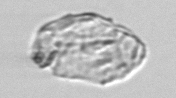
Label: detritus_transparent